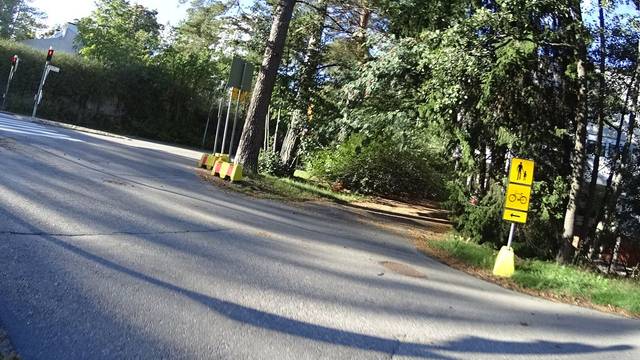
Region: Finland
Coordinates: 60.179, 24.82